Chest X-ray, PA view. Patient: 58 years old, sex M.
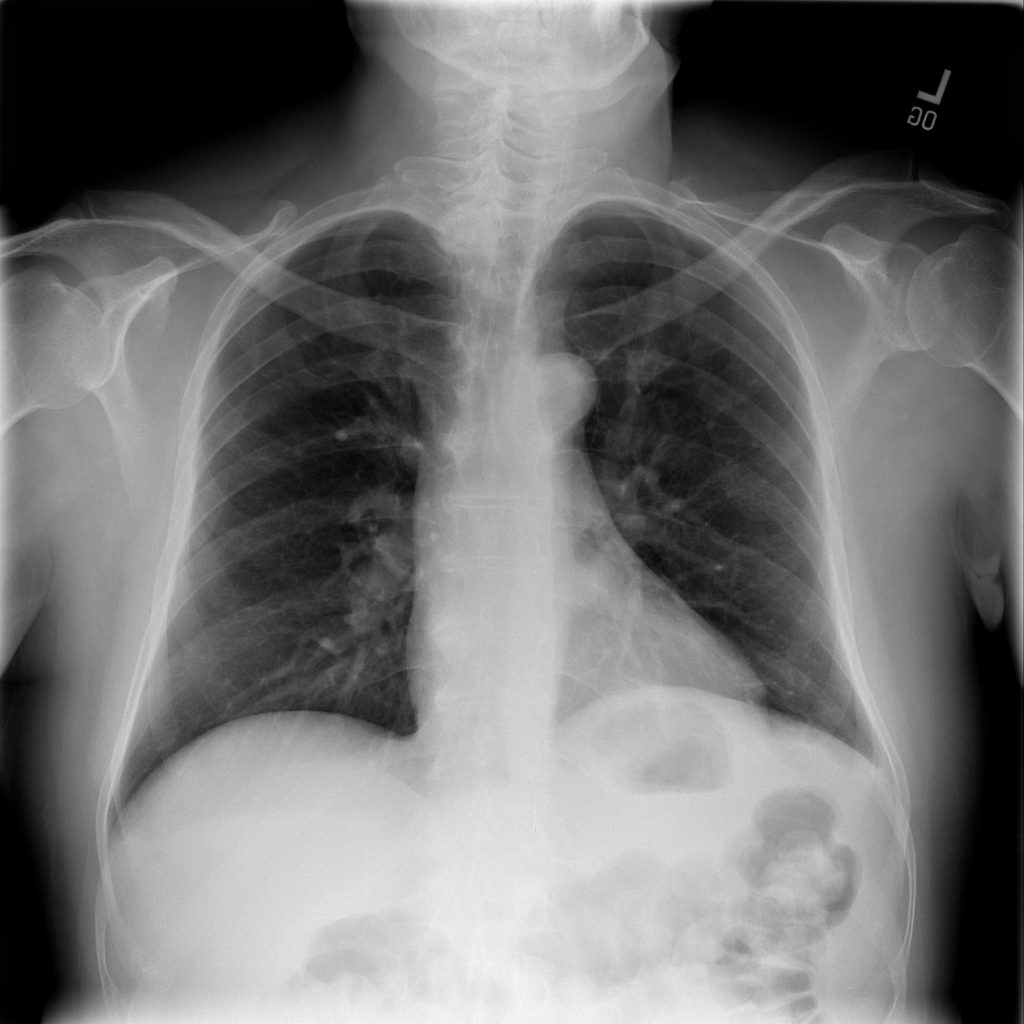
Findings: Infiltration